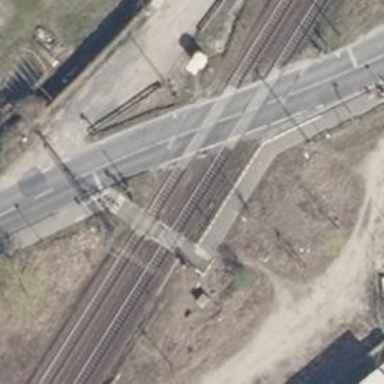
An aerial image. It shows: Railway crossing with lights and barriers.